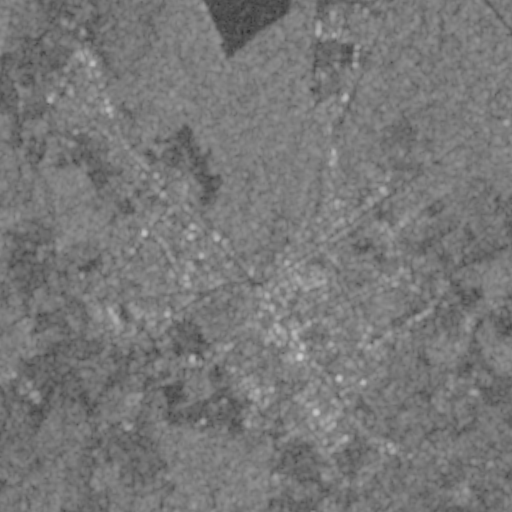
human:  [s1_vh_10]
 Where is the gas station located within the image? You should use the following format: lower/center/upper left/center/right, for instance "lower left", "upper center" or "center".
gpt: The gas station is located in the center right of the image.
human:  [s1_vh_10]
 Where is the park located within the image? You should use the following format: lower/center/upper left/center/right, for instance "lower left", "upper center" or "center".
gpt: The park is located in the lower center of the image.
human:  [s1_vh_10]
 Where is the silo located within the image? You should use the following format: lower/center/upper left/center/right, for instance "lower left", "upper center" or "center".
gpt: The silo is located in the upper right of the image.
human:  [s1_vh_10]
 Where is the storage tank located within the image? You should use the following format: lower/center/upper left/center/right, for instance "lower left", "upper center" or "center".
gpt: The storage tank is located in the lower right of the image.
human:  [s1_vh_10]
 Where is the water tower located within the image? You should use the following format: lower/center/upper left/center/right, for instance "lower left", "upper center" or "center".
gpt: The water tower is located in the center of the image.
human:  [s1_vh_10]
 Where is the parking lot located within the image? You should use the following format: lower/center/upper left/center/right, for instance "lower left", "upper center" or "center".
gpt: There is no parking lot in the image.

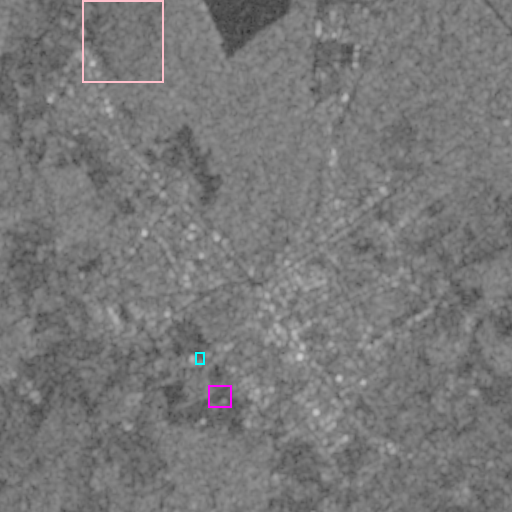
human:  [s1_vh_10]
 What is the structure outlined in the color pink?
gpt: The structure outlined in pink is a crop field.
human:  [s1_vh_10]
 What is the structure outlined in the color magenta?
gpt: The structure outlined in magenta is a park.
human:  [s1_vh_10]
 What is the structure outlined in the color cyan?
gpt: The structure outlined in cyan is a parking lot.
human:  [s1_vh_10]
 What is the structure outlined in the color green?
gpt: There is no green outline.